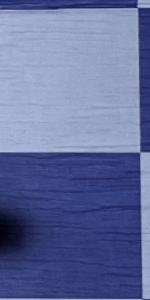
Label: Empty